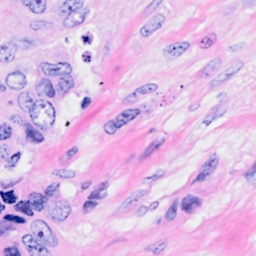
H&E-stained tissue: Breast